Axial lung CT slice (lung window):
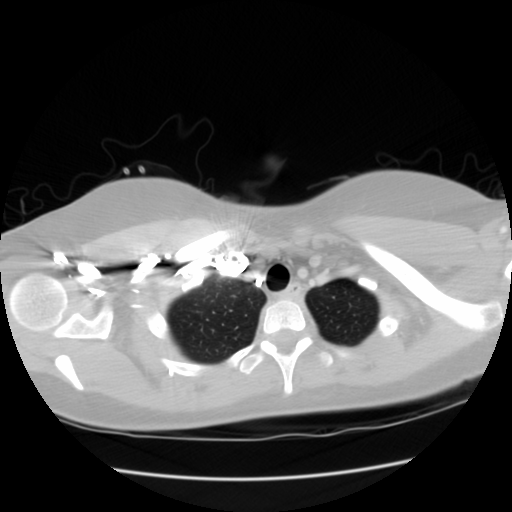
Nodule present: no